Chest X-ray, PA view. Patient: 87 years old, sex M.
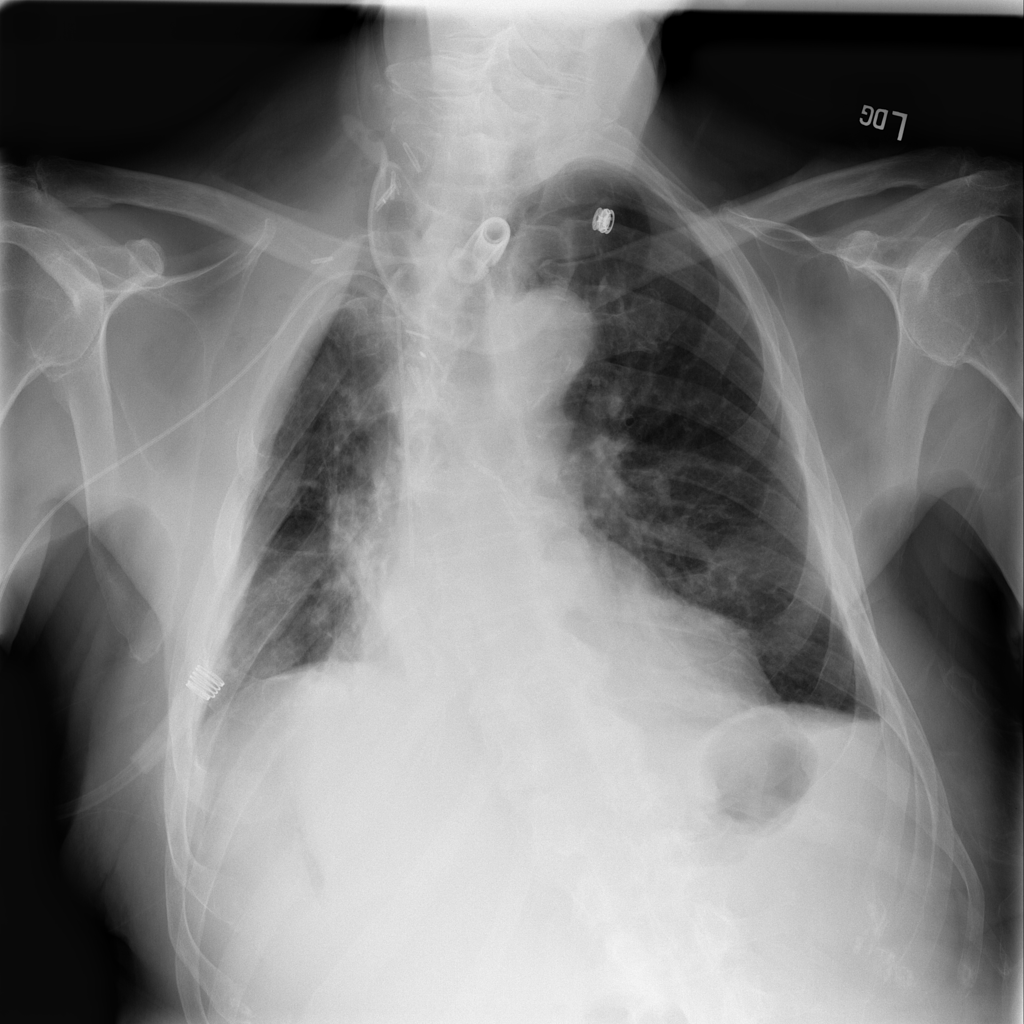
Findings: Mass